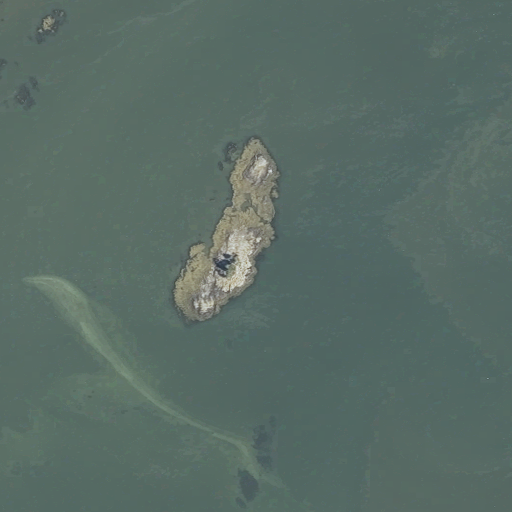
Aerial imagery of island in Maine named Little Fort Island containing open water and herbaceous wetlands